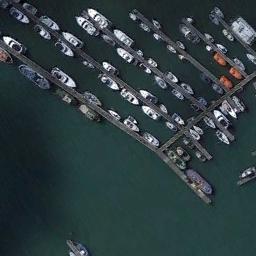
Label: harbor